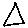
Label: triangle